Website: lowes
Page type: review-order
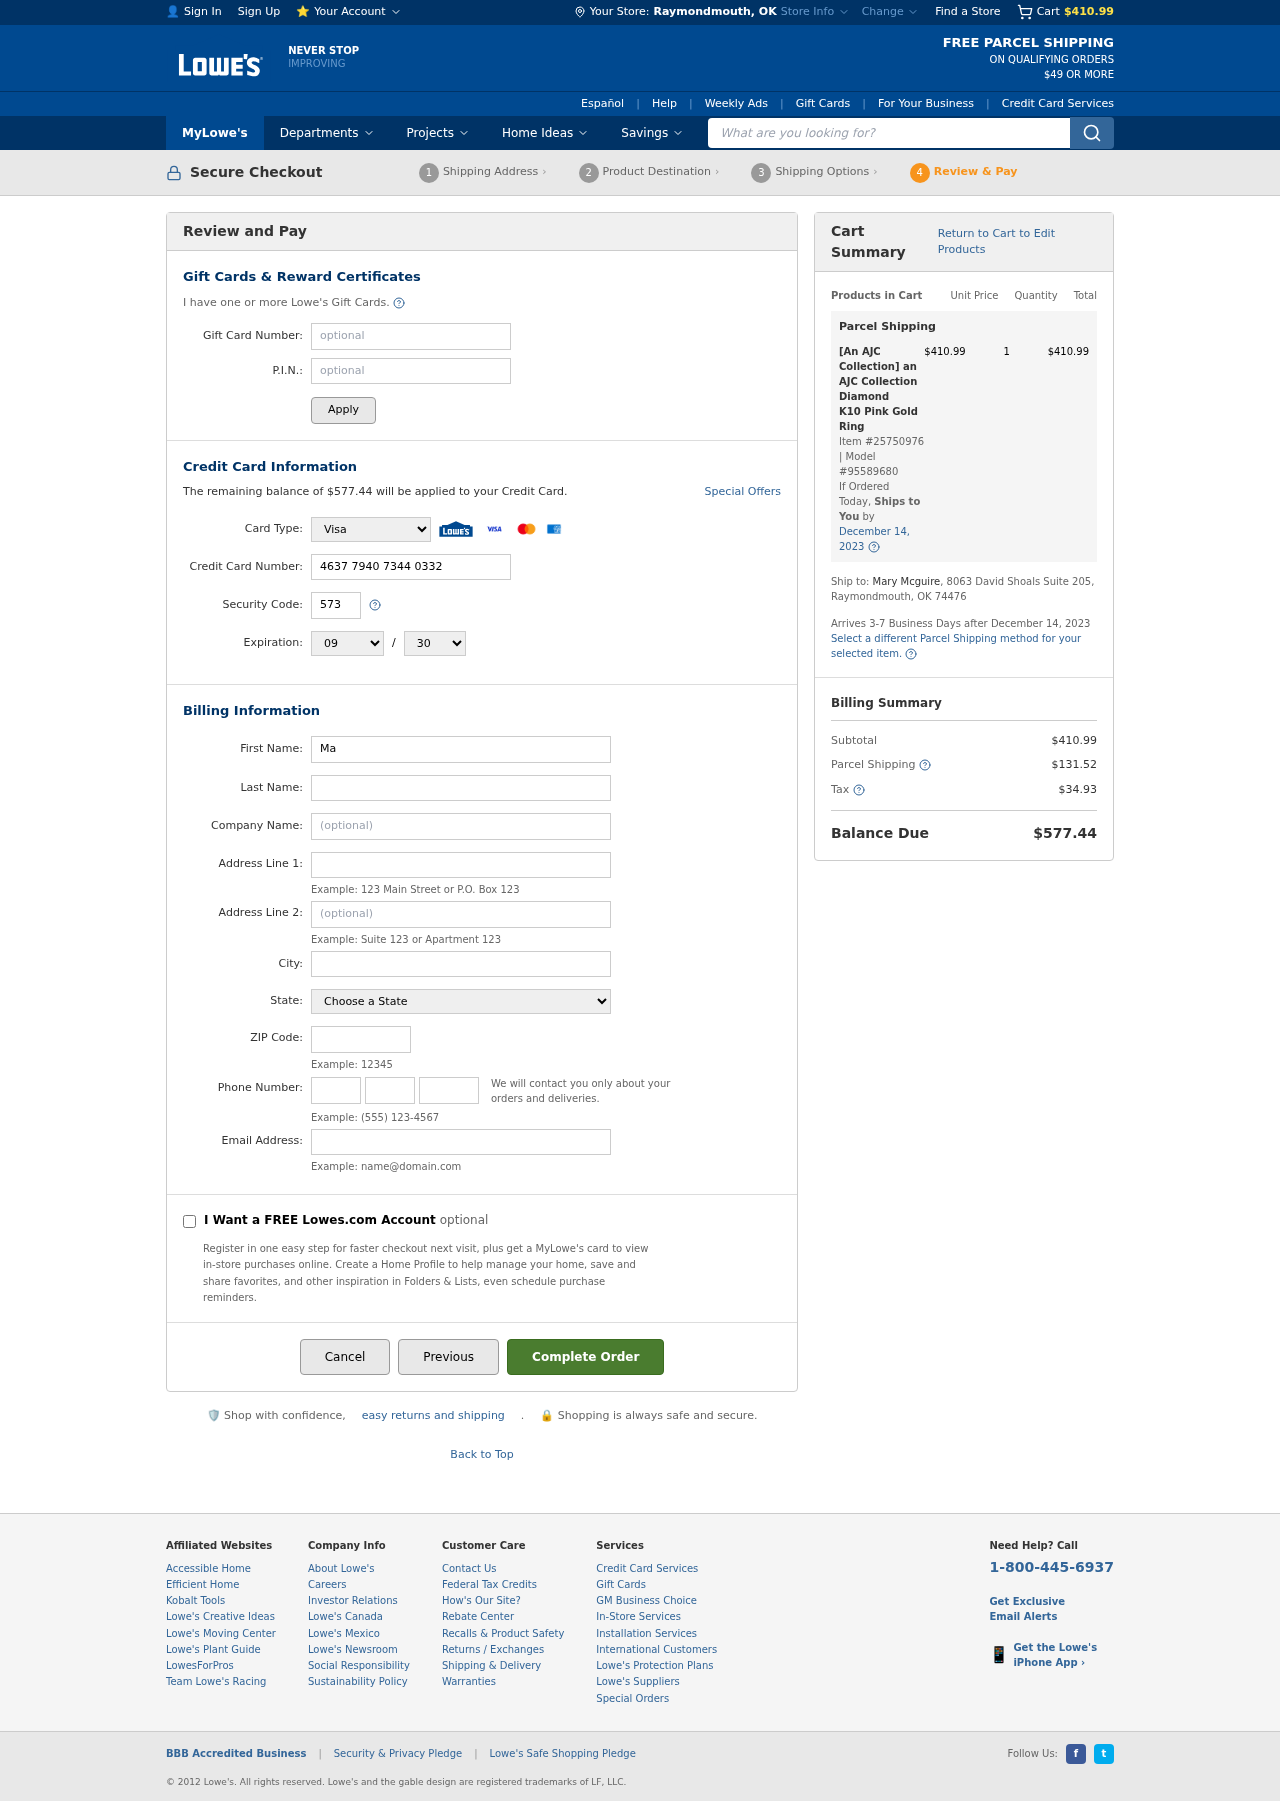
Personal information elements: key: PII_CARD_CVV
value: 573
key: PII_CARD_EXPIRY_MONTH
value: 09
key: PII_CARD_EXPIRY_YEAR
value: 30
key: PII_CARD_NUMBER
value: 4637 7940 7344 0332
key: PII_CARD_TYPE
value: Visa
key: PII_CITY
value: Raymondmouth
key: PII_CITY_STATE
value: Raymondmouth, OK
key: PII_COMPANY
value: Reeves, Cuevas and Cox
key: PII_EMAIL
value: mmcguire@hotmail.com
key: PII_FIRSTNAME
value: Mary
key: PII_LASTNAME
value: Mcguire
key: PII_PHONE_AREA
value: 977
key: PII_PHONE_PREFIX
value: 924
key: PII_PHONE_SUFFIX
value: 1146
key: PII_POSTCODE
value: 74476
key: PII_STATE
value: Oklahoma
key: PII_STREET
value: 8063 David Shoals Suite 205
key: PII_STREET2
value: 8063 David Shoals Suite 205
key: PII_STREET2
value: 778 Rogers Estates
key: PII_FULLNAME2
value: Mary Mcguire
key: PII_CITY_STATE_ZIP2
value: Raymondmouth, OK 74476
Product elements: key: PRODUCT1_NAME
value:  [An AJC Collection] an AJC Collection Diamond K10 Pink Gold Ring
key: PRODUCT1_PRICE
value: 410.99
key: PRODUCT1_QUANTITY
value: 1
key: PRODUCT1_ITEM_NUMBER
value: Item #25750976
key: PRODUCT1_MODEL_NUMBER
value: Model #95589680
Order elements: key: ORDER_SUBTOTAL
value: $410.99
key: ORDER_BALANCE_DUE
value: $577.44
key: ORDER_SHIPPING_DATE
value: December 14, 2023
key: ORDER_ITEM_TOTAL
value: $410.99
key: ORDER_SHIPPING_DATE2
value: December 14, 2023
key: ORDER_SHIPPING_COST
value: $131.52
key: ORDER_TAX
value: $34.93
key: ORDER_TOTAL
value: $577.44
Search elements: key: HEADER_SEARCH
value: What are you looking for?